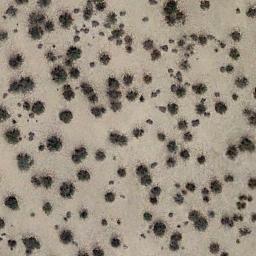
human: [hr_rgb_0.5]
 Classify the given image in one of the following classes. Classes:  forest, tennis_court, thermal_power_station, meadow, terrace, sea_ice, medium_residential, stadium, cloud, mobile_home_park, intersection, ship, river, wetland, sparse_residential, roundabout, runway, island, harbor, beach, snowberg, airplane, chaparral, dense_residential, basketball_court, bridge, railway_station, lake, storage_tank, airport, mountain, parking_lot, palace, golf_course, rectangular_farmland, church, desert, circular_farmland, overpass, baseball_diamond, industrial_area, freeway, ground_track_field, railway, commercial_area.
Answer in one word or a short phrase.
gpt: chaparral